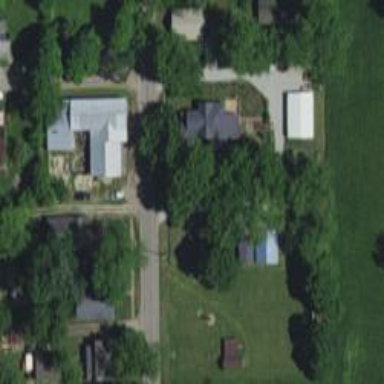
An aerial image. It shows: Alley classified as service road.